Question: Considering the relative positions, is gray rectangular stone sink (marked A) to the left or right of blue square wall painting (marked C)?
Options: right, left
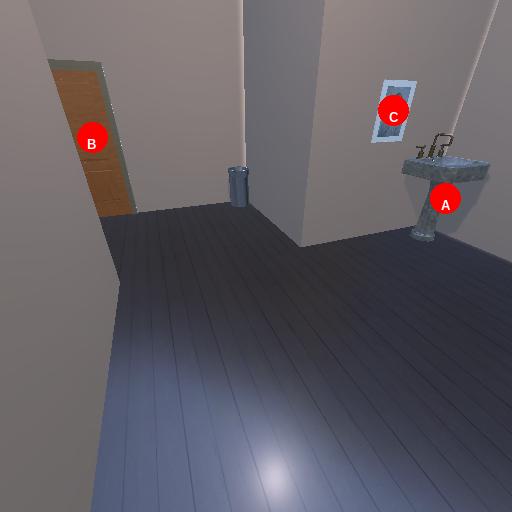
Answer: right